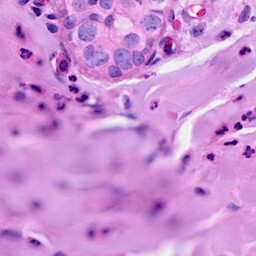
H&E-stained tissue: Breast